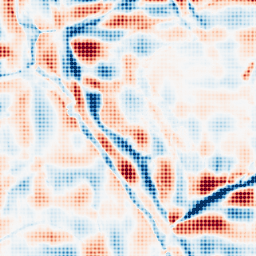
Category: wavelet
Decomposition family: wavelet_dwt
Decomposition parameters: wavelet: db4
level: 5
Upsampling method: sinc_blackman
Upsampling parameters: scale: 4
kernel_size: 4
Upsampling scale: 4